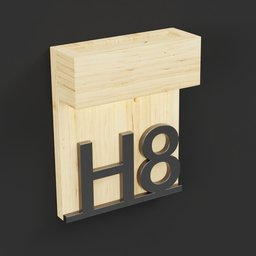
Label: decoration